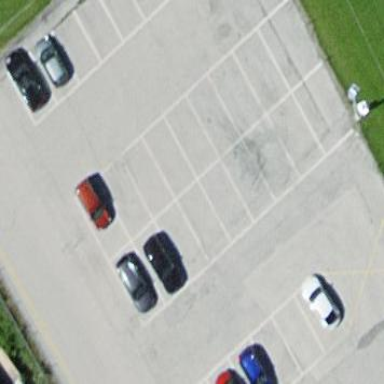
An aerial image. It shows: Parking area with surface.